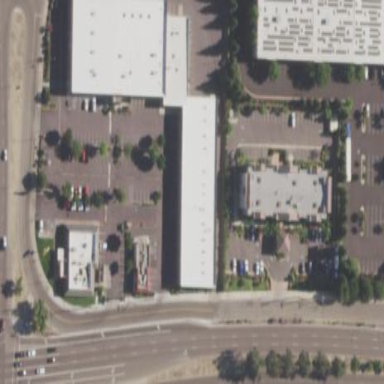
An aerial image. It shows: Commercial area.